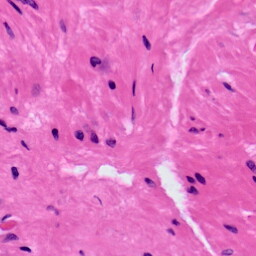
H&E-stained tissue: Prostate